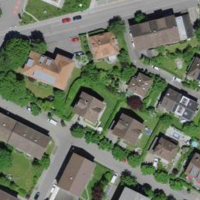
EUNIS habitat code: 54
Species observed at this site:
Linaria vulgaris